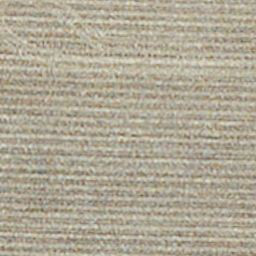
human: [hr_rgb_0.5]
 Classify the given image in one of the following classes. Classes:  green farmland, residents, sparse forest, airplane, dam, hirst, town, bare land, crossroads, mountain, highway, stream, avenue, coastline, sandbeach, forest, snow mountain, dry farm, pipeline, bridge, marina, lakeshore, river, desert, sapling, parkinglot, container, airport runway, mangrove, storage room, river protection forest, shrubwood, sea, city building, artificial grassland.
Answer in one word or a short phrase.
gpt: dry farm